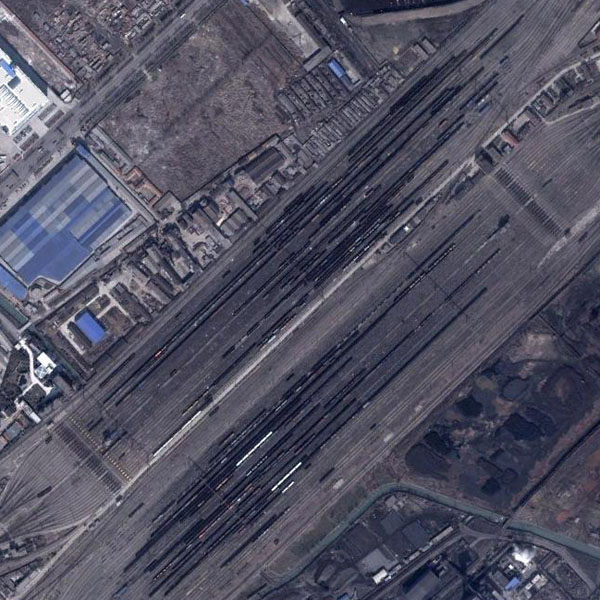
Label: railwayStation